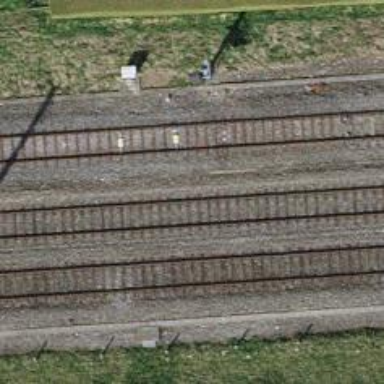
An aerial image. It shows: Single-track railway siding with electrified contact lines.